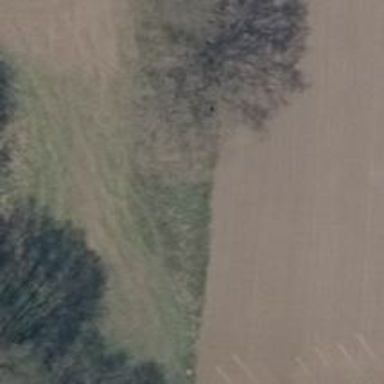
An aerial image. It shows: Row of trees in natural setting.